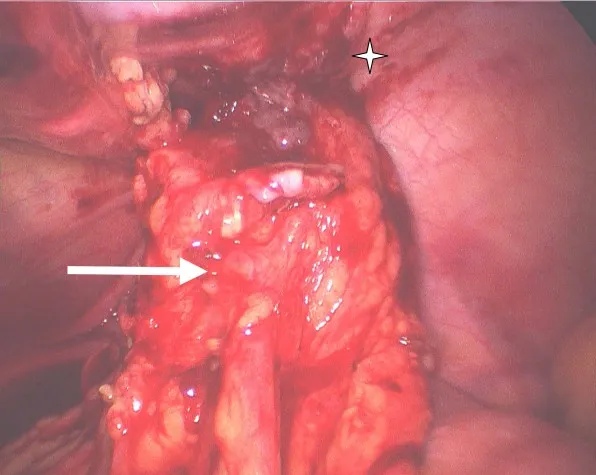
Laparoscopic approach demonstrating an inflammatory mass corresponding to the Meckel's diverticulum (arrow) adherent to the abdominal wall (*).
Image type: medical_photograph (other_medical_photograph)